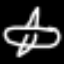
Label: airplane